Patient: sex F, age 69
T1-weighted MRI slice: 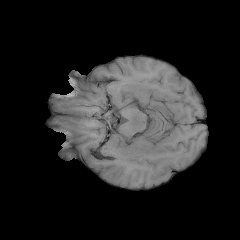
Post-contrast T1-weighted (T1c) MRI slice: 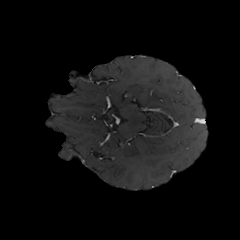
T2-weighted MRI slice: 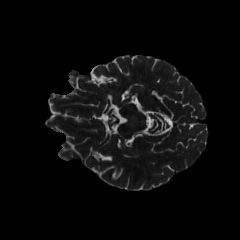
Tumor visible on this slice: no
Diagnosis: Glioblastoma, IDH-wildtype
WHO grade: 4